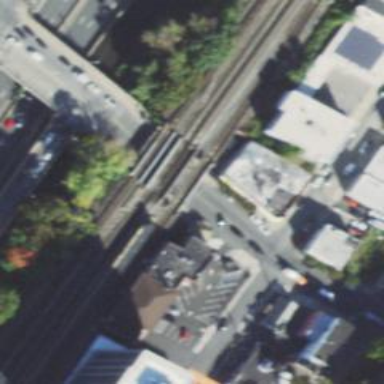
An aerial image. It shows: Railway bridge with electrified rail tracks.